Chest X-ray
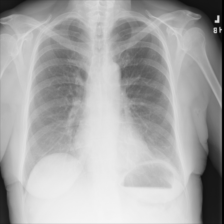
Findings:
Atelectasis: negative
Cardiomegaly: negative
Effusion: negative
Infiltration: negative
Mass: negative
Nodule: negative
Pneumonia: negative
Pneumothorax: negative
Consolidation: negative
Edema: negative
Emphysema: negative
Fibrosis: negative
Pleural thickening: negative
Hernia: negative